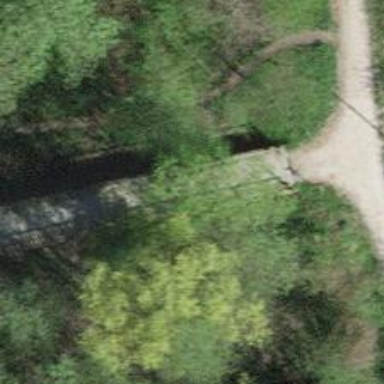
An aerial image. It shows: Paved path on bridge with grade 2 track surface.